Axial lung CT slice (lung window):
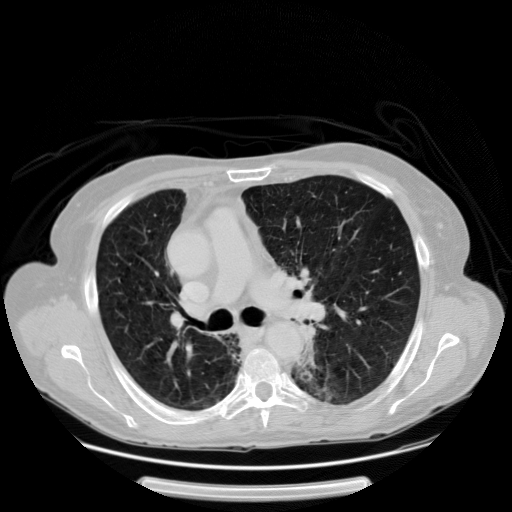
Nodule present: no